Question:
I want to add a "Dock" option here in the menu. I've seen a lot of posts on how to override those options but first, i have to add my new item there and after that, define the functionality for it.
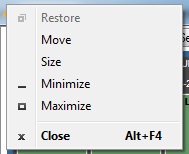
Answer: You need to override the ContextMenu property of the control you want to add the option to.
<URL> is the MSDN article that explains how you can do this. it's doable both in the design mode and the code-behind.